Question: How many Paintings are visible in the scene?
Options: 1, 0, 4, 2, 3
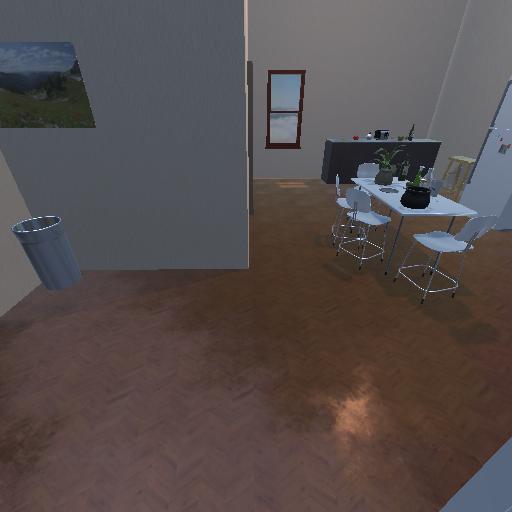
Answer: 1